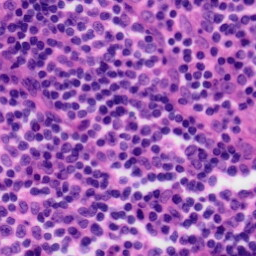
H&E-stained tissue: Tonsil